七年级 · 解析几何
用18米长的铝合金做成一个长方形的窗框(如图), 设长方形的窗框的横条长度为 $x$ 米, 则长方形窗框的面积为 $(\quad)$

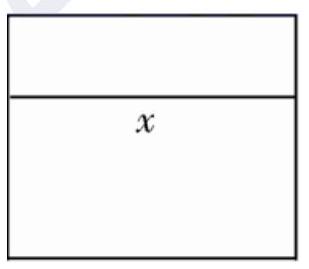
A. $x\left(\frac{18-3 x}{2}\right)$ 平方米
B. $x(x-9)$ 平方米
C. $x(18-x)$ 平方米
D. $x\left(\frac{18-2 x}{3}\right)$ 平方米
答案: A
解析: 析】

【试题解析】

【分析】

此题考查了代数式的列法, 解决问题的关键是读懂题意, 找到所求的量的等量关系. 特别注意窗框的横条有 3 条. 由铝合金的总长 18 米减去三个横框得到两坚框的长度, 再除以2得到坚框的长度,然后利用窗框的面积 $=$ 横条长度 $x$ 坚条长度即可列出代数式.

【解答】

解: 窗框的另一边是 $\frac{18-3 x}{2}$ 米,

根据长方形的面积公式, 得: 窗框的面积是 $x\left(\frac{18-3 x}{2}\right)$ 平方米.

故选 $A$.